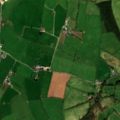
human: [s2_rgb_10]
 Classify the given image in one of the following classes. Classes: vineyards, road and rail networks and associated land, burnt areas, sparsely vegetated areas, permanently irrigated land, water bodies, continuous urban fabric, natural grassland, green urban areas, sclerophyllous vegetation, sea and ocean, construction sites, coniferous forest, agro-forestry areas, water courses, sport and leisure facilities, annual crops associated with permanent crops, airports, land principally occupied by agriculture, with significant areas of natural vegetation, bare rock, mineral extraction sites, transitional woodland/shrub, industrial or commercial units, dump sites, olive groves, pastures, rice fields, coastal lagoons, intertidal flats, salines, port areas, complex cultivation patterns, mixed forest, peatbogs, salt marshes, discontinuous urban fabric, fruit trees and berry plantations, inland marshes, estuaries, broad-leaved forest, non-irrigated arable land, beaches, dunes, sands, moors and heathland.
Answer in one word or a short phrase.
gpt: pastures, land principally occupied by agriculture, with significant areas of natural vegetation